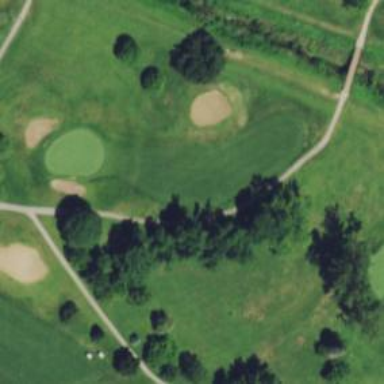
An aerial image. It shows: Path used for both walking and golf.